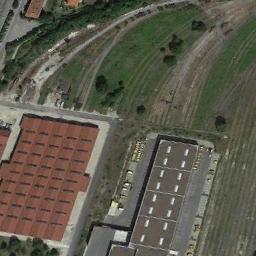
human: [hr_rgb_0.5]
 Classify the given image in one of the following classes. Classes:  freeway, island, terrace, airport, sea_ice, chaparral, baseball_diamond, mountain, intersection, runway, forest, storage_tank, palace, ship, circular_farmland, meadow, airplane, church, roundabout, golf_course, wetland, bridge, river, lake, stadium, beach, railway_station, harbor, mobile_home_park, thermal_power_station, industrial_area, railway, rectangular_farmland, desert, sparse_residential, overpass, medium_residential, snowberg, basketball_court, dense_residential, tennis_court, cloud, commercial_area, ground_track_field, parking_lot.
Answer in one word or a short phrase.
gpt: railway_station